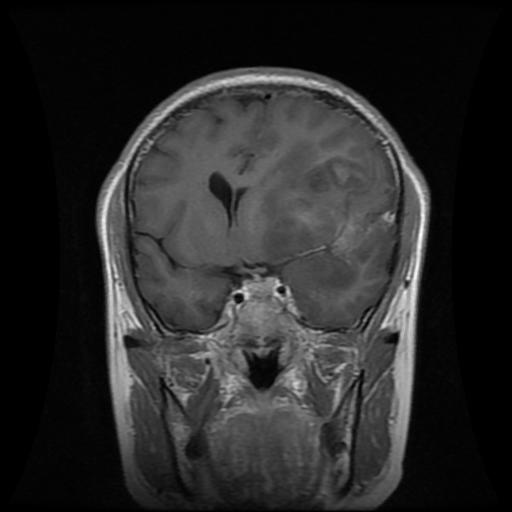
Label: glioma